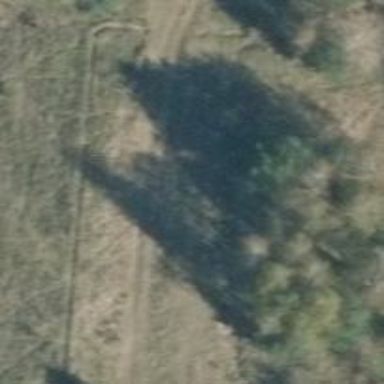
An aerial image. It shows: Track with very rough surface.